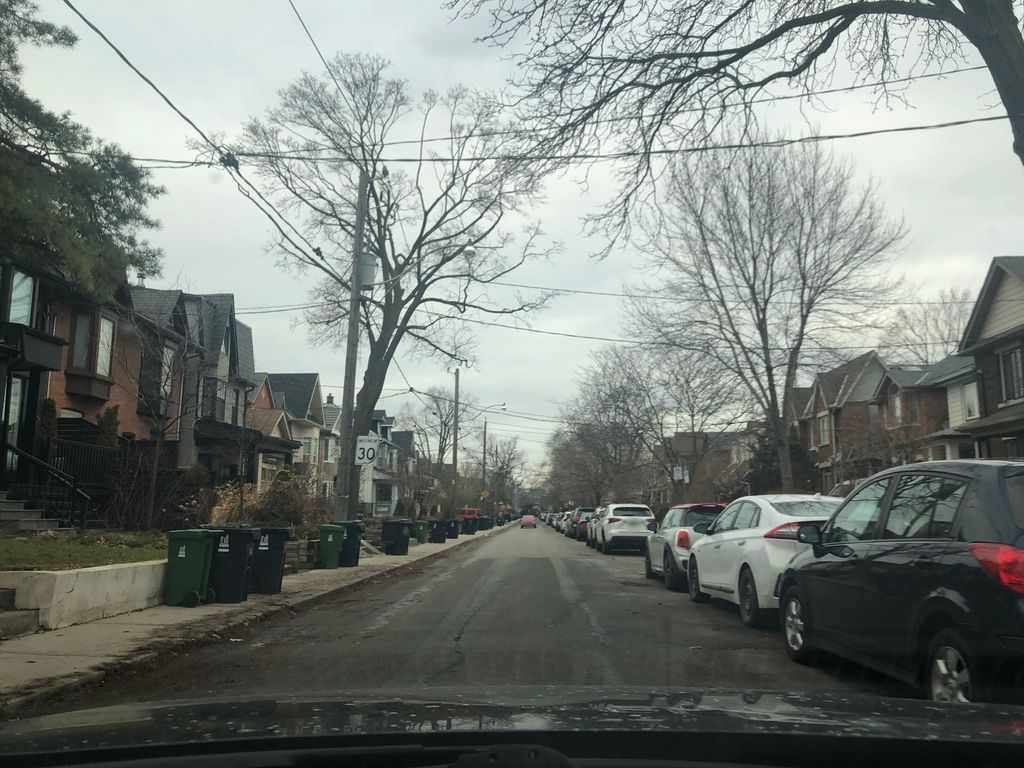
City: toronto